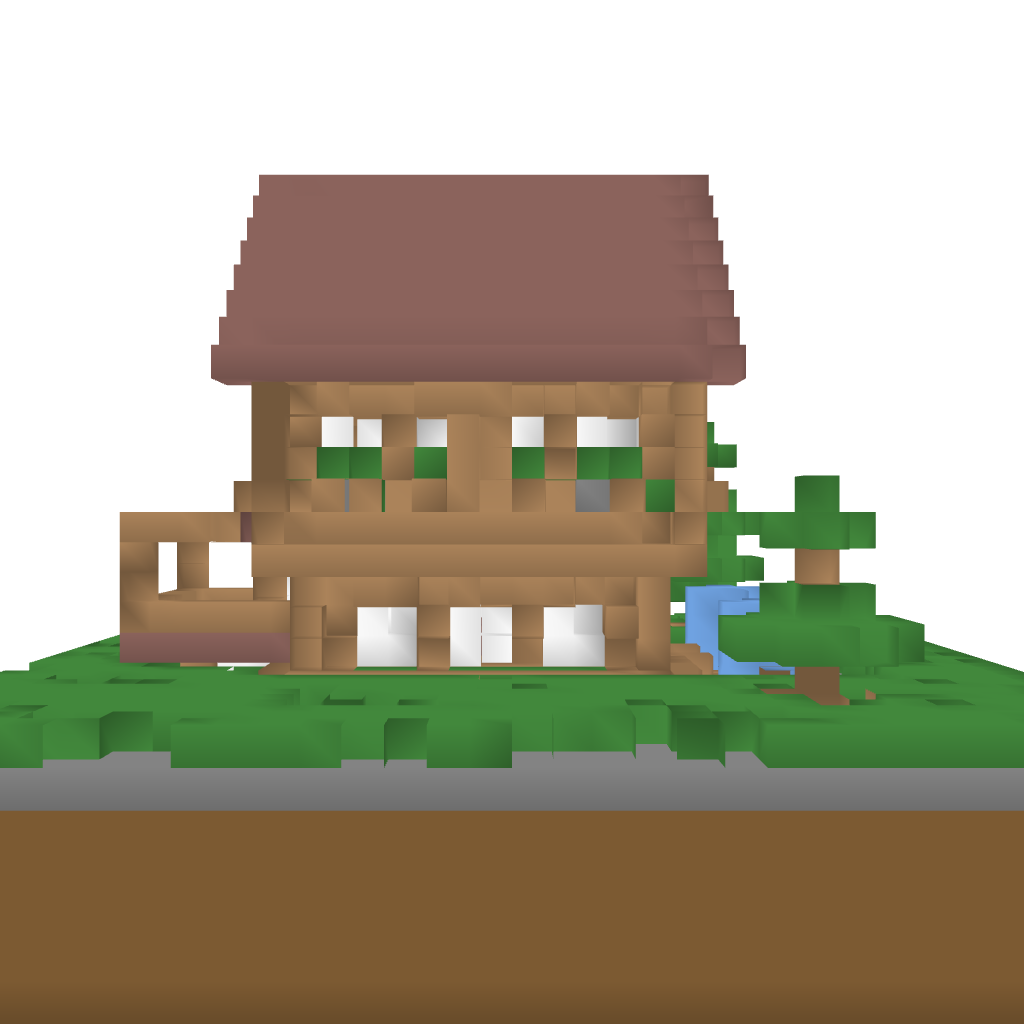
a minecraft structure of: Medieval House good quality